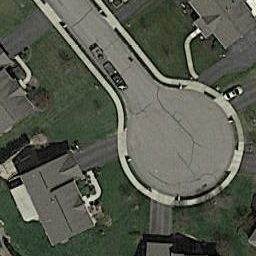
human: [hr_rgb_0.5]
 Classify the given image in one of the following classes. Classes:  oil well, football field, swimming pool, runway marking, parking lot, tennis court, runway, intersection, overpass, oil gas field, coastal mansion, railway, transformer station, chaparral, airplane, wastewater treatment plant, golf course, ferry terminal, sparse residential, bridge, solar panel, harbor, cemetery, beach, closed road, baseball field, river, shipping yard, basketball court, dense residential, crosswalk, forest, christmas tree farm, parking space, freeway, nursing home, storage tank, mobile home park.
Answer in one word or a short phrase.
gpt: closed road